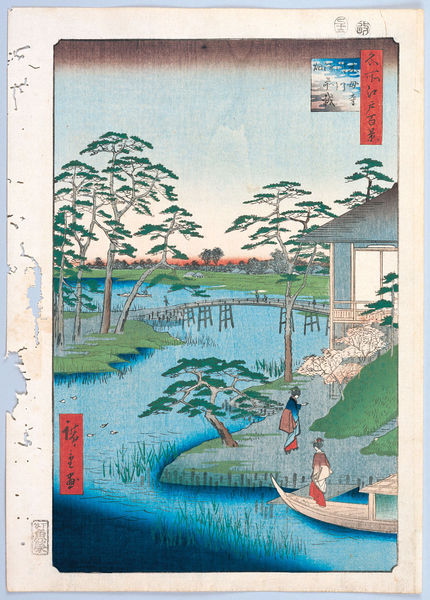
Titel: 100 berühmte Ansichten von Edo
Künstler: Utagawa Hiroshige
Schlagwörter: baum, blau, gemälde, himmel, meer, wasser, bäume, fluss, frauen, grün, landschaft, menschen, frau, holz, türkis, gras, haus, rot, hügel, natur, schilf, sonnenaufgang, brücke, einsam, hütte, figur, gewand, personen, boot, hellblau, holzschnitt, japan, schrift, zwei, fischer, grafik, graphik, figuren, flus, staffage, steg, tee, japanisch, schriftzeichen, frühling, asien, illustration, asiatisch, koloriert, stempel, chinesisch, ostasien, china, farbverlauf, pavillion, farbholzschnitt, morgenröte, zedern, papyrus, kimono, osteuropa, thailand, südostasien, inel, meeresarm, oreintalismus